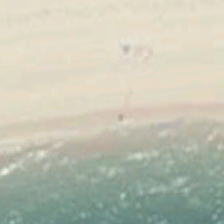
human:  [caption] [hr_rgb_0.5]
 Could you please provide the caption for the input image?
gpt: the ocean is very vast and deep .

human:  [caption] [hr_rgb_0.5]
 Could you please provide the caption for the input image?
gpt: no one on the beach here to play .

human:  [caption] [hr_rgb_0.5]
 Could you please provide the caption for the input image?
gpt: the ocean is very vast and deep .

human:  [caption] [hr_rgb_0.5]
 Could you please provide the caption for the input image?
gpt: no one on the beach here to play .

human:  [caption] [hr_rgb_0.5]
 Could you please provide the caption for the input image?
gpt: no one on the beach here to play .